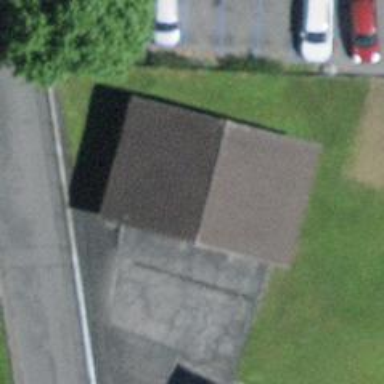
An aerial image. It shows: Garage building.